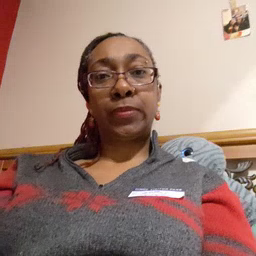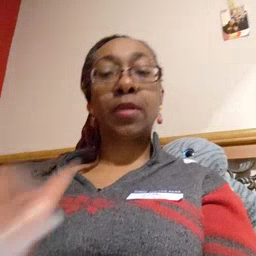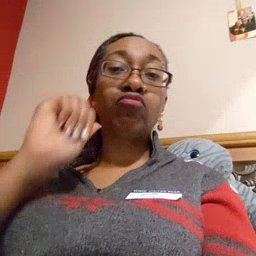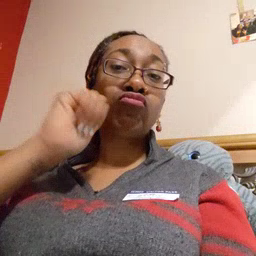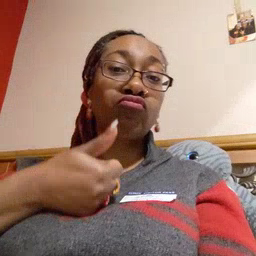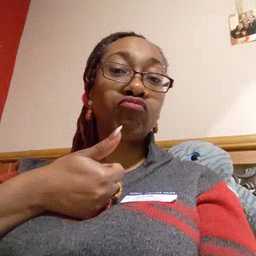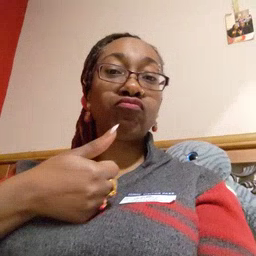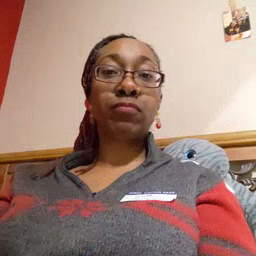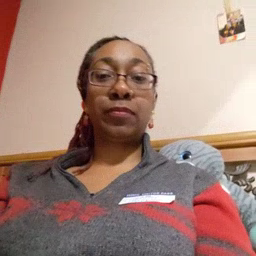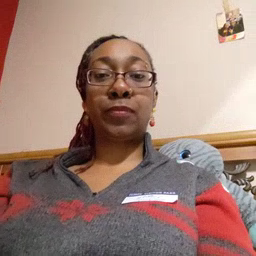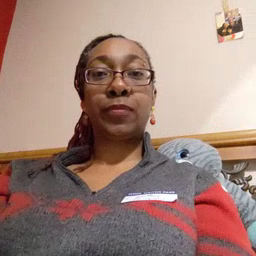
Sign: tomorrow